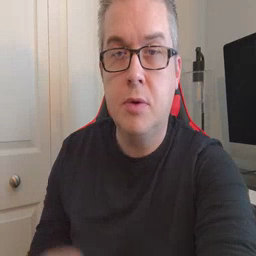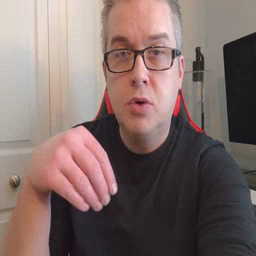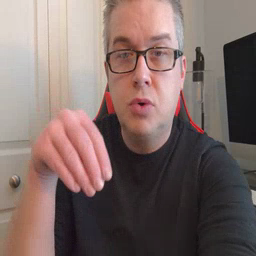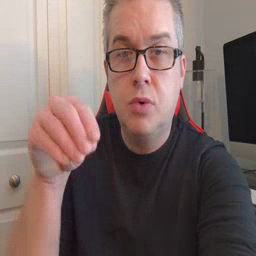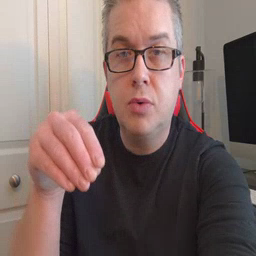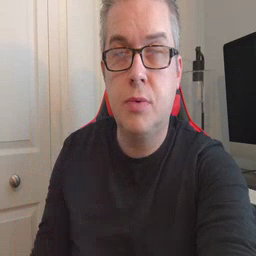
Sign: store